Question: I have a button when clicked it hides all table rows with empty td elements however when my page renders I get some td elements that when I open them in firebug look like this:

How can I select fields that have these invisible spaces in them ? For some reason tag acts like a block element example:
'''
<b></b> Will produce as is
'''
However
'''
<b>
........// This happens because I have if/else statements
........@if($value == '')..
........@endif..
....</b>
'''
All the ... turn into white space.
Won't turn to '<b></b>' as one would expect same. Can I fix this with CSS or is there a way to select these fields with jQuery.
'element:empty' wont work.
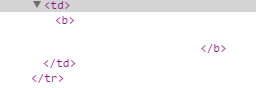
Answer: To select '<td>' elements whose text is simply white-space:
'''
$('td').filter(function(){
return $(this).text().trim().length === 0;
// obviously the CSS call is simply an example of chaining, adjust as appropriate
}).css('background-color','#ffa');
'''
I would, however, suggest removing the extraneous - and apparently unwanted - white-space from the HTML at the point of its creation, which would allow you to simply use:
'''
$('td:empty').css('background-color','#ffa');
'''
References:
- - <URL>